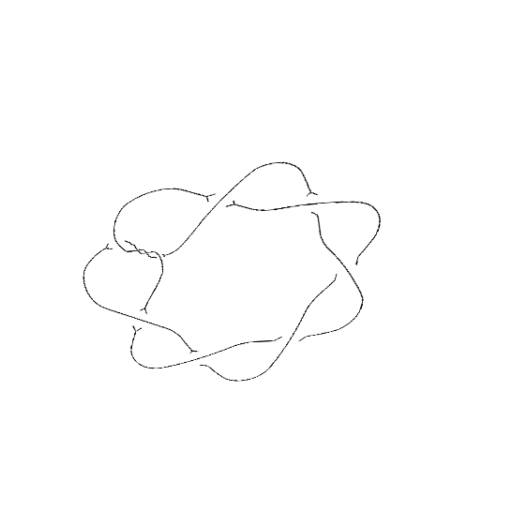
Crossing number: 10